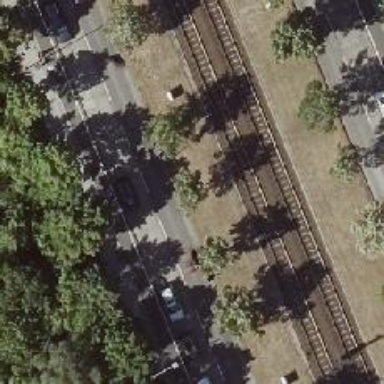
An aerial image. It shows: Avenue lined with deciduous broadleaved trees.